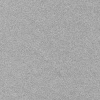
Atmospheric dust classification: not_dusty